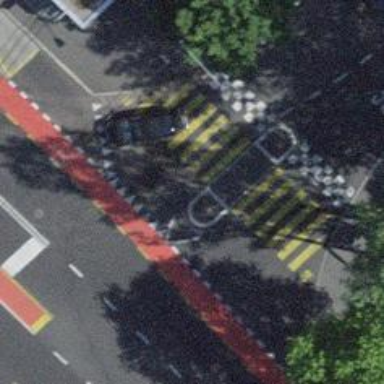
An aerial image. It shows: Traffic island located on footway.